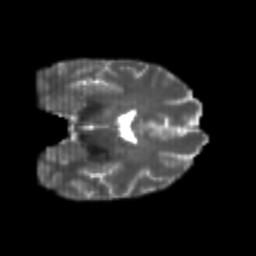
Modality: T2w
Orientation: coronal
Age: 22
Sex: female
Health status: healthy
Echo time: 0.074 s